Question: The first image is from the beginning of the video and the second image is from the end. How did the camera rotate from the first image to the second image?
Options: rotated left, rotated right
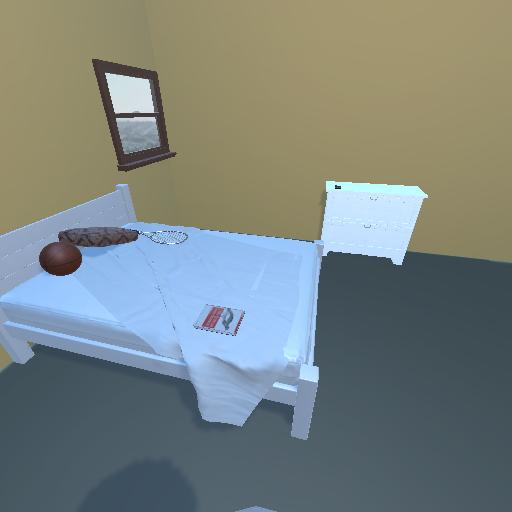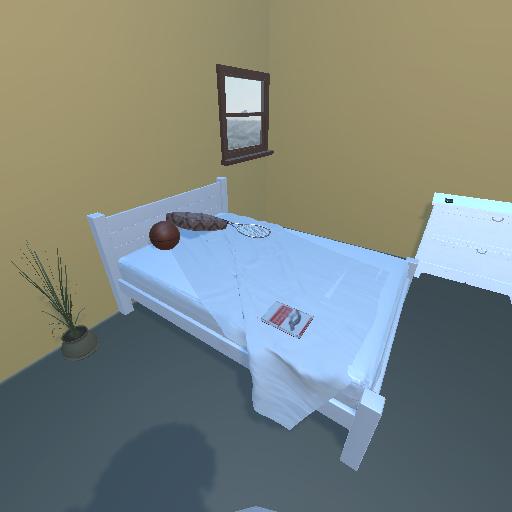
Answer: rotated left